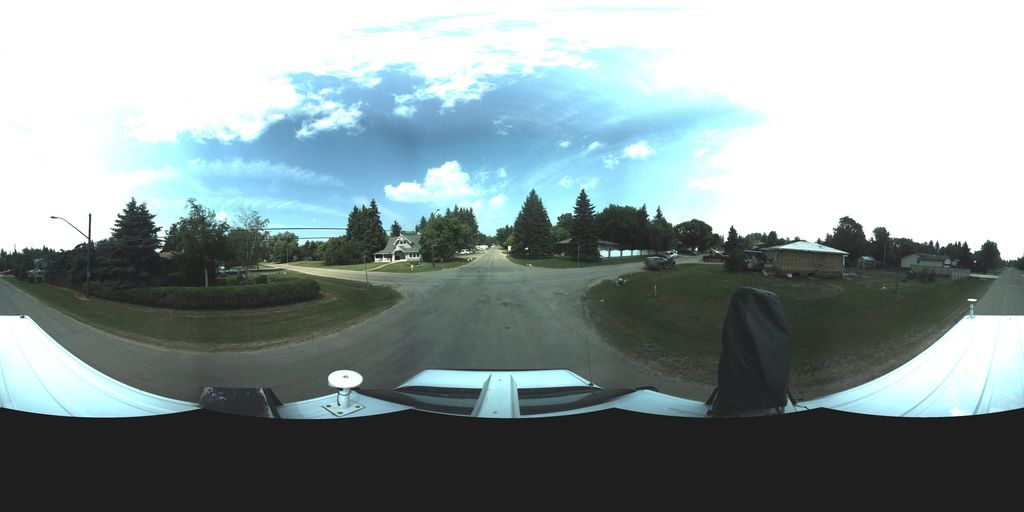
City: saskatoon